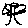
Label: tree